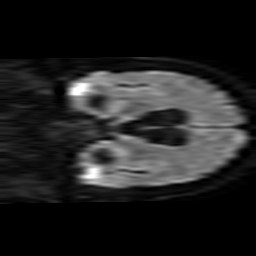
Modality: TRACE
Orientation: coronal
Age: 55
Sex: male
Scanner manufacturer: philips
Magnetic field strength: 1.5 T
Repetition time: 4.667 s
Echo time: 0.07656 s